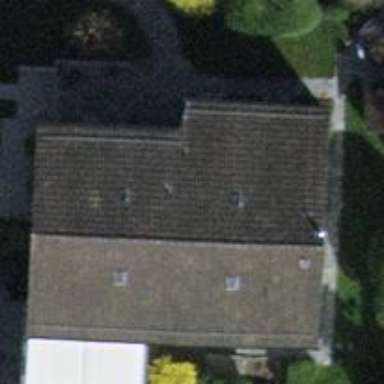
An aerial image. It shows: The building has gabled roof.